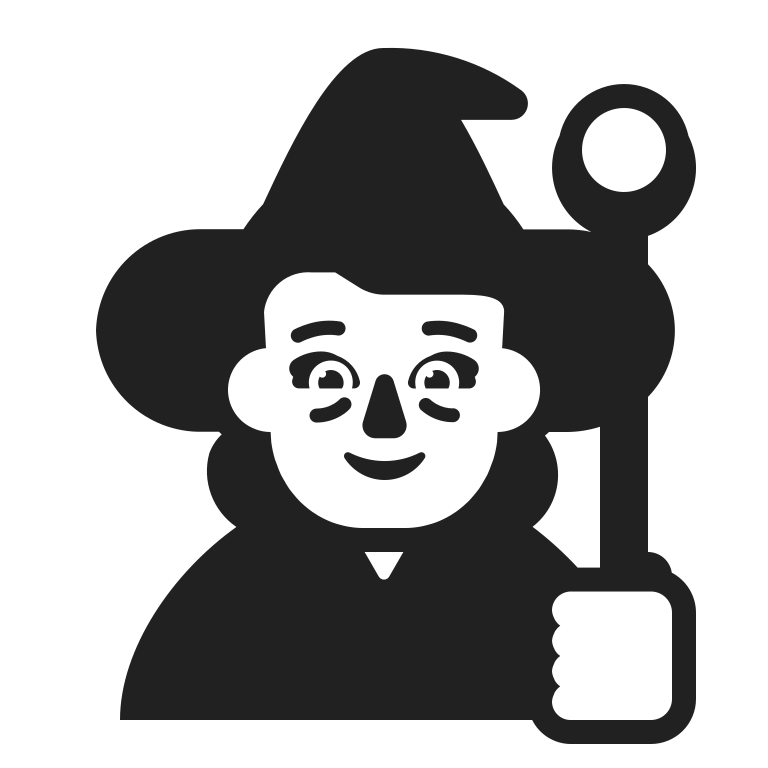
woman mage high contrast default